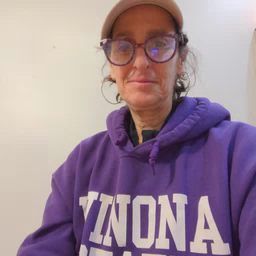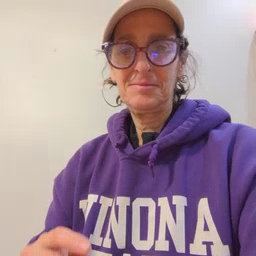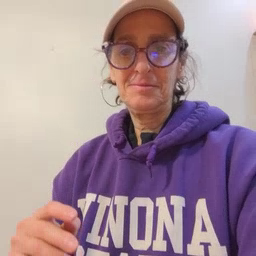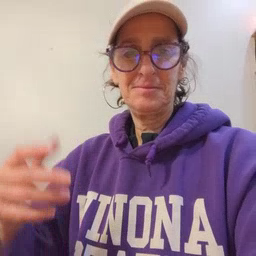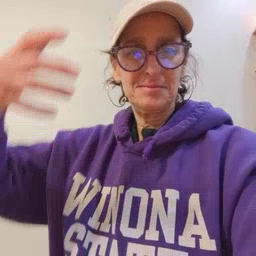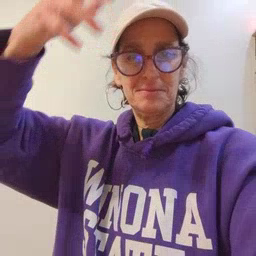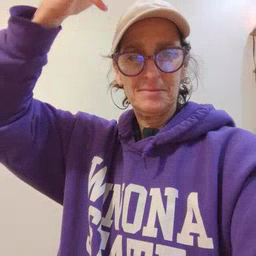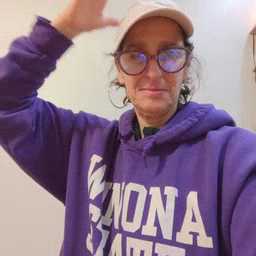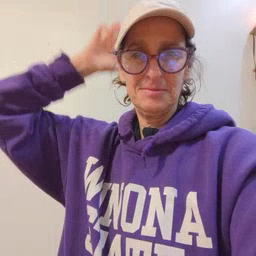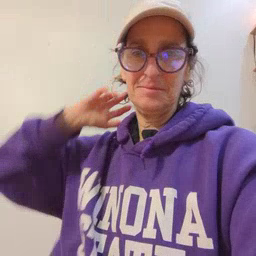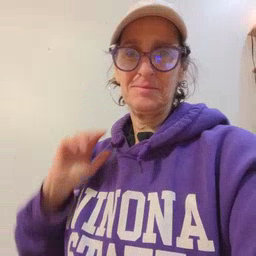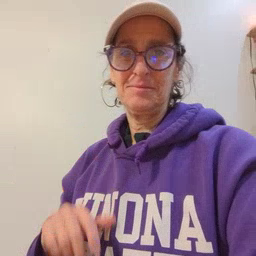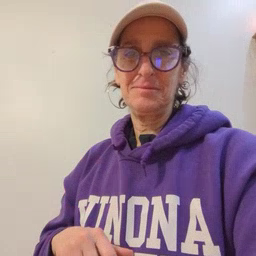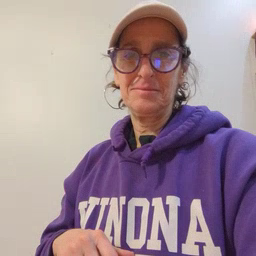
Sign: lion